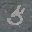
Label: 5